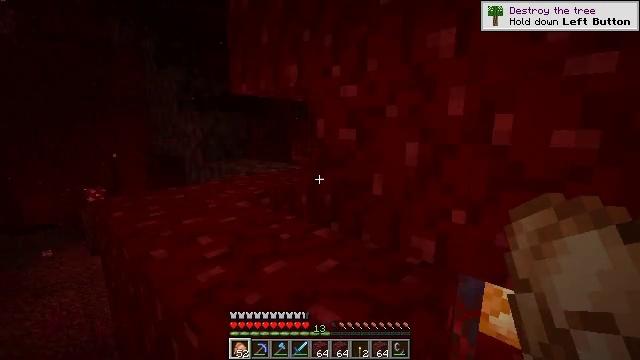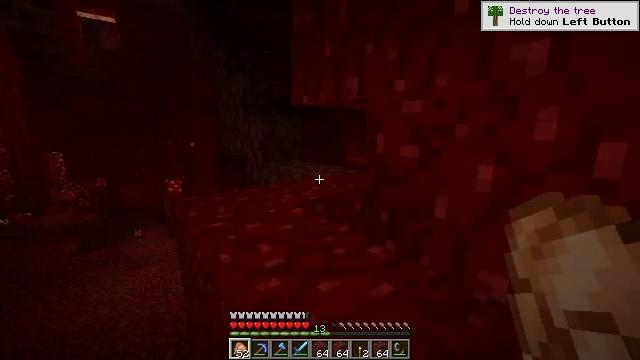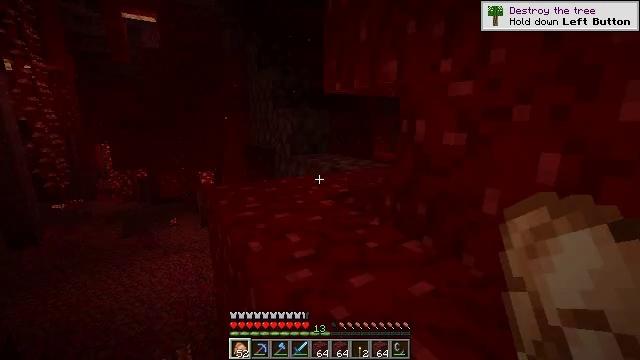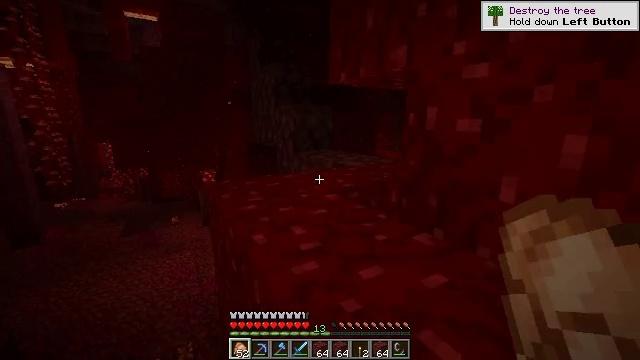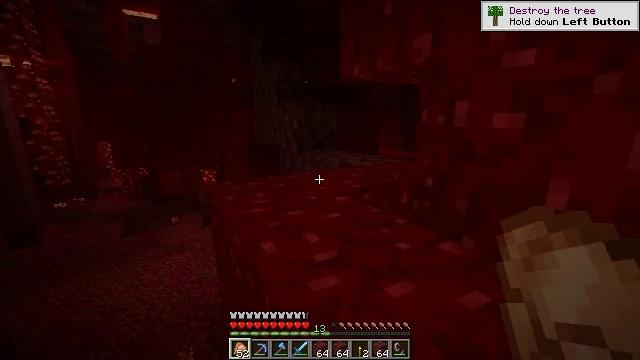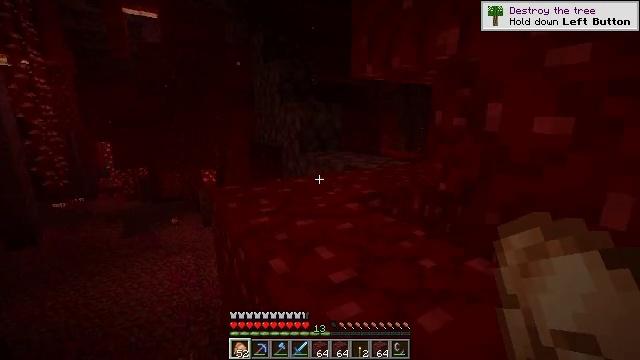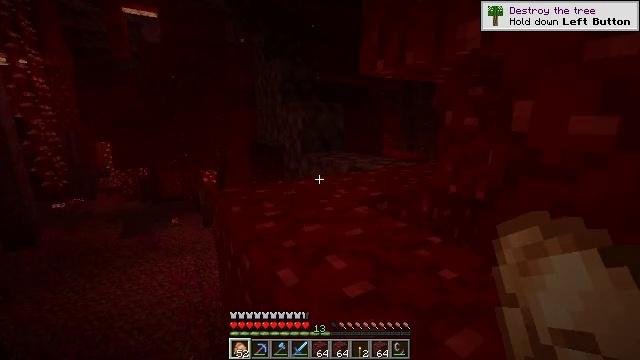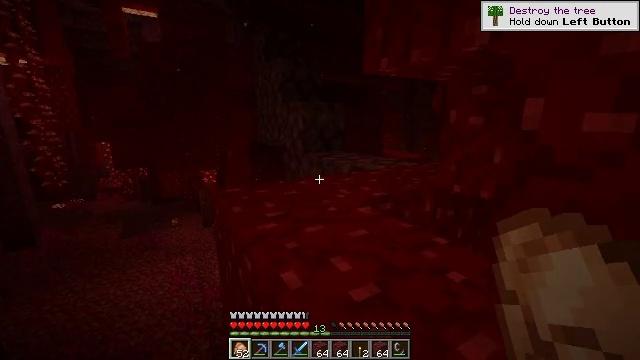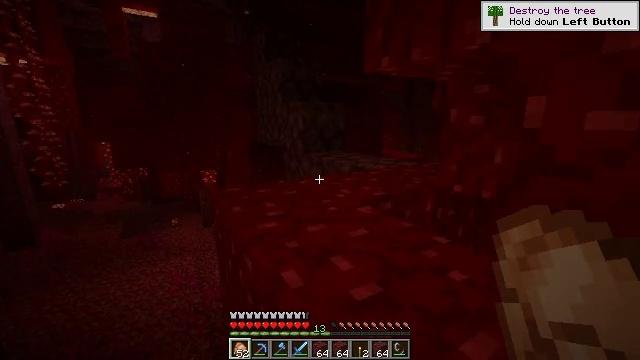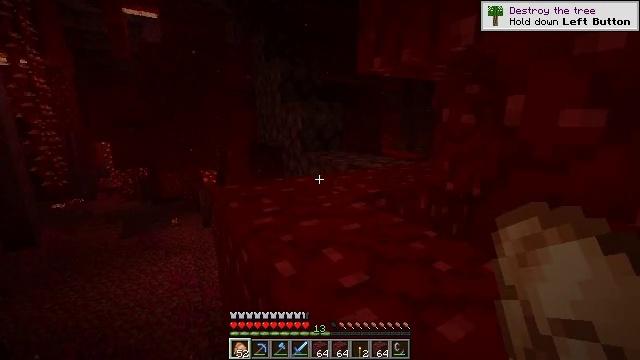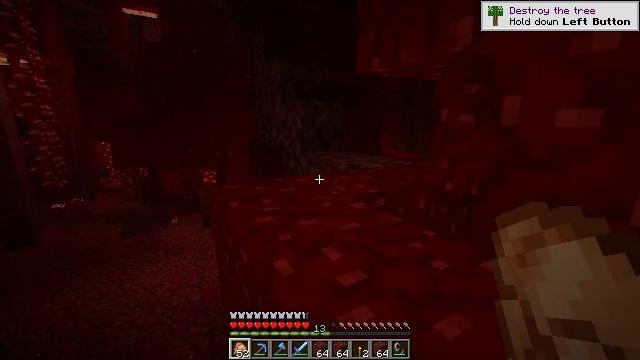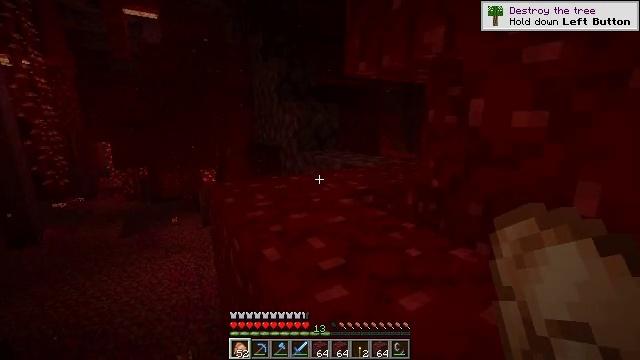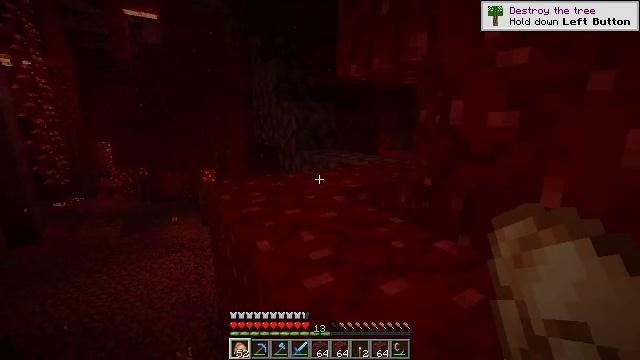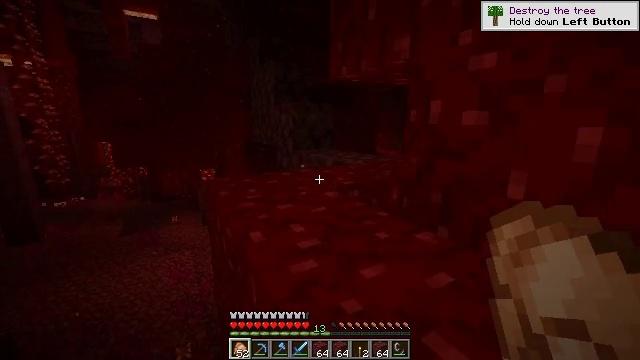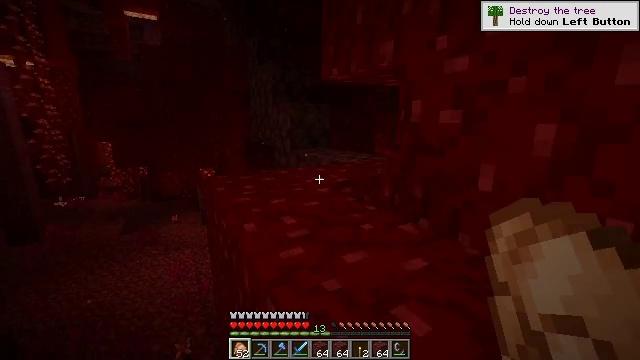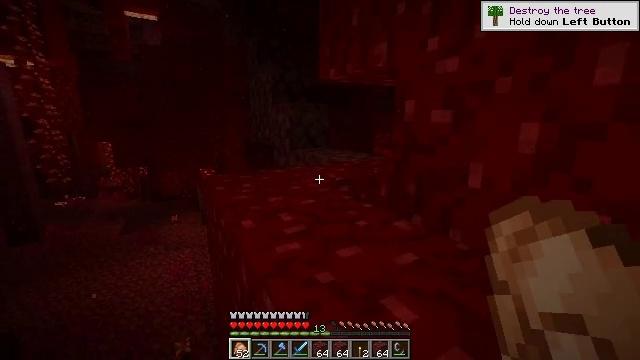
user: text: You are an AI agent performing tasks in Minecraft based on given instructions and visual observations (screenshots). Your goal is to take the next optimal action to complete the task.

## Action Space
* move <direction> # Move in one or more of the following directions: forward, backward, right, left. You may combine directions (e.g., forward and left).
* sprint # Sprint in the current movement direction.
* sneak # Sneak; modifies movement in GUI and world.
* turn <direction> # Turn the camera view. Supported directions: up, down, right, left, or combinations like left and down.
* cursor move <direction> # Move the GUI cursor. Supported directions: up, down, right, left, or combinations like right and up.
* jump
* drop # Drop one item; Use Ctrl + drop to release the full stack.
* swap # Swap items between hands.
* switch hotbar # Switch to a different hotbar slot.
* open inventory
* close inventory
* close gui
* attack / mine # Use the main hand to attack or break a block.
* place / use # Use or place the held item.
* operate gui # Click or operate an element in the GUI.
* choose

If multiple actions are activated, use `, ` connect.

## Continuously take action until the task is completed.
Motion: motion action
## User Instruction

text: Refine ancient debris to craft netherite scrap.
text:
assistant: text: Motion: move forward, turn left, jump
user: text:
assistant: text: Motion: move forward, turn left and down, jump
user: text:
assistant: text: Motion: move forward
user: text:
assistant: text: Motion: move forward
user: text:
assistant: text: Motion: move forward
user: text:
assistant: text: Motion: no_op
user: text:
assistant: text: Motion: no_op
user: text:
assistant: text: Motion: move right
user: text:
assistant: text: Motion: move right
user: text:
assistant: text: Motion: move right
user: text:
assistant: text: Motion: move right
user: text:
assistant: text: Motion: move right
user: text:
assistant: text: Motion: move right
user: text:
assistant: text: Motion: move right
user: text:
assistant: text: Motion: move right
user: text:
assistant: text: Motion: move right
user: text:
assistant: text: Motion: move right
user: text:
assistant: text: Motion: move right
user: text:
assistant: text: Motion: move forward, turn left
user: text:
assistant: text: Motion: move forward, turn left
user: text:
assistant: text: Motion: move forward, turn left
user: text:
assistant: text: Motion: move forward, turn left
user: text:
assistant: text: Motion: move forward
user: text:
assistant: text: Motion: move forward
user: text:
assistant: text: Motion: move forward, turn left
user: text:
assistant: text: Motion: move forward, turn left
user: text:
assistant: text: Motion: move forward, turn left, jump
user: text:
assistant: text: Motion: move forward, turn left, jump
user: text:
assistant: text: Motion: move forward, jump
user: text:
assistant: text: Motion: move forward, jump